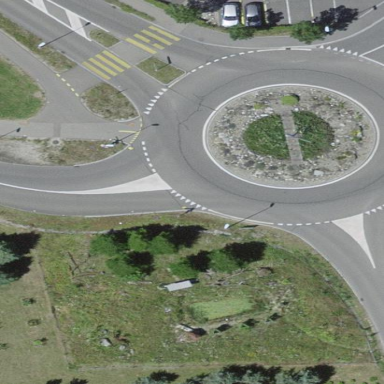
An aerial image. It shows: Secondary road with asphalt surface leading to roundabout.